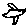
Label: bird